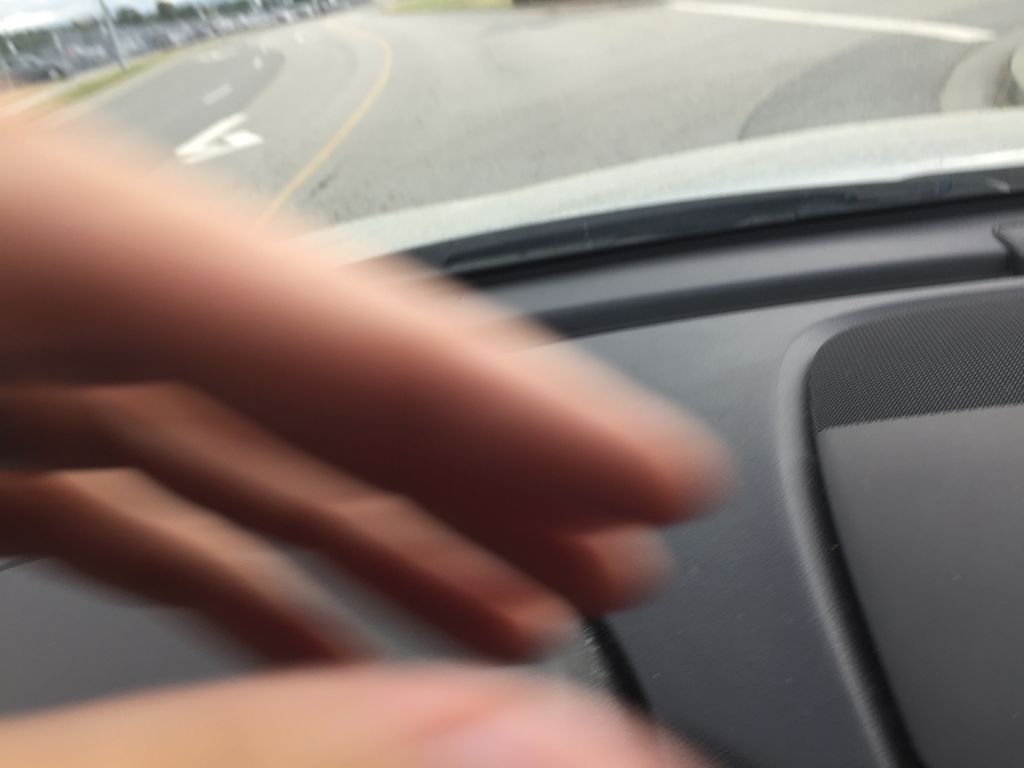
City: vancouver